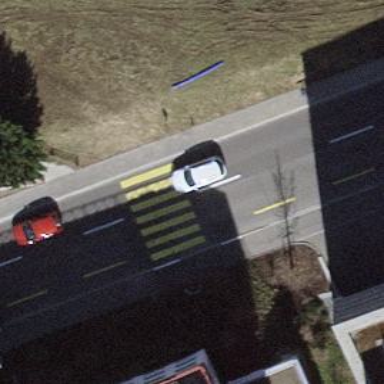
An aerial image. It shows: Marked footway crossing with table traffic calming feature.